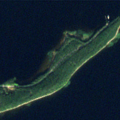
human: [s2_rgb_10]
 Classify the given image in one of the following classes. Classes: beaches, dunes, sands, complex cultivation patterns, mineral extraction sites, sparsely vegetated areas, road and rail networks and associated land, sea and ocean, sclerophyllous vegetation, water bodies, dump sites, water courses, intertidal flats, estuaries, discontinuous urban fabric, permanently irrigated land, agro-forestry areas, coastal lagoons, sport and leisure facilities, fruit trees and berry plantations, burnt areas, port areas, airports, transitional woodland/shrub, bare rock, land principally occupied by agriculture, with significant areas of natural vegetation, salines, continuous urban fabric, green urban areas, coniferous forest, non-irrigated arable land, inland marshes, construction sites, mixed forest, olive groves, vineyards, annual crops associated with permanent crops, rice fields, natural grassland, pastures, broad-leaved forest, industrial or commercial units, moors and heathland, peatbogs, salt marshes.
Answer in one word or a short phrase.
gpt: coniferous forest, mixed forest, water bodies